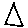
Label: triangle